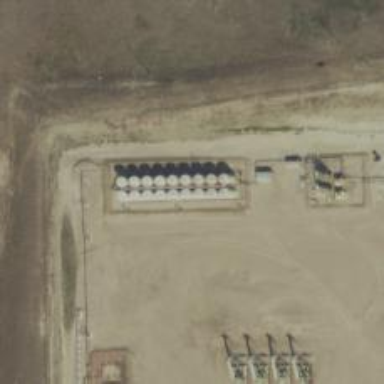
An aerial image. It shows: Storage tank that is man-made.